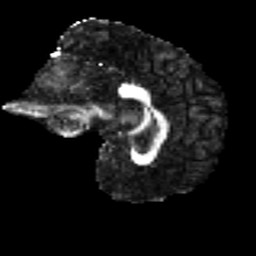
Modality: FA
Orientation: sagittal
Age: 29
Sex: male
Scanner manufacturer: ge
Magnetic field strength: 3 T
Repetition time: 7.8 s
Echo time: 0.0607 s